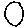
Label: circle